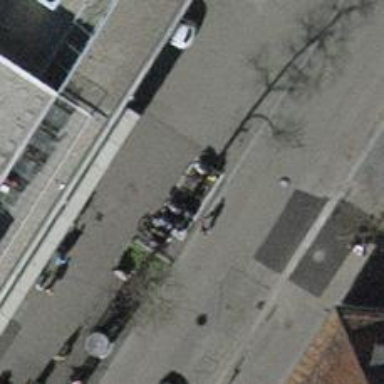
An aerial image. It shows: Bicycle parking area with stands available.